Question: On a HTML page, I have three paragraphs of text (each in a 'p' tag), and I want them as columns next to each other.
I know CSS3 columns are great for breaking magically at the right place, to create an even division/height, but then the paragraphs start at the bottom of the previous column depending on the length of the column, resulting in ugly layout.
Is using CSS3 columns outright wrong for this situation? Should I use 'div' tags and 'float' instead? Or what is the best approach?

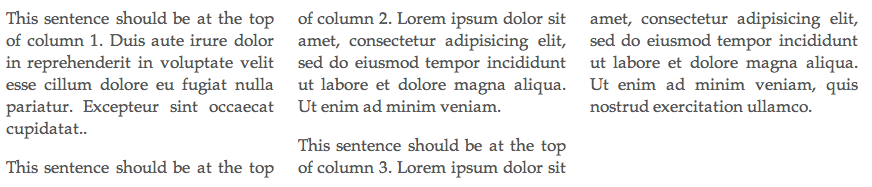
Answer: Assuming that the 'p' elements are wrapped by a parent 'div' element, then the the following should work:
'''
div {
-moz-column-width: 12em; /* or whatever width you prefer... */
-ms-column-width: 12em;
-o-column-width: 12em;
-webkit-column-width: 12em;
column-width: 12em;
}
div p {
-moz-column-break-inside: avoid;
-ms-column-break-inside: avoid;
-o-column-break-inside: avoid;
-webkit-column-break-inside: avoid;
column-break-inside: avoid;
}
'''
<URL>, tested only on Chromium 22/Ubuntu 12.10.
The 'column-break-inside: avoid' rule (and it's vendor-prefixed equivalents) effectively instruct the browser to break the 'p' elements across two, or more, columns; effectively discarding same-height columns in order to strictly position each element entirely within column, though under some circumstances this also allows multiple 'p' elements to be placed inside one column.
If you strictly want to enforce one 'p' per column, then you could use the 'column-break-before: always;' or 'column-break-after: always;' rules instead.
References:
- <URL>